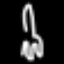
Label: fork